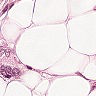
Metastatic tissue present: yes